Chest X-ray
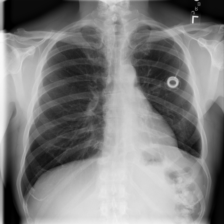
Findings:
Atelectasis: negative
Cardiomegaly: negative
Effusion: negative
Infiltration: negative
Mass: negative
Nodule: negative
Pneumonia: negative
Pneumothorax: negative
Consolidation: negative
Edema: negative
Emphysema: negative
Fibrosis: negative
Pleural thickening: negative
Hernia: negative